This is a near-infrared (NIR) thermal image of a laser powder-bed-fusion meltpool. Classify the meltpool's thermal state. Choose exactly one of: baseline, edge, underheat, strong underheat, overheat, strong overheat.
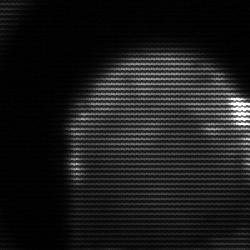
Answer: edge